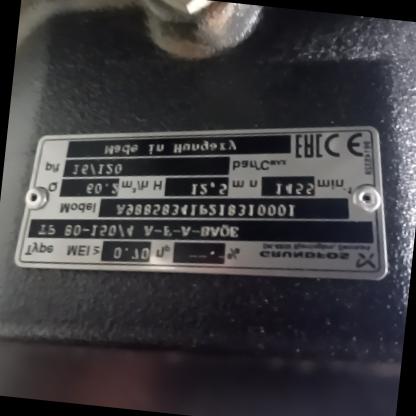
Klasa: tabliczka-znamionowa